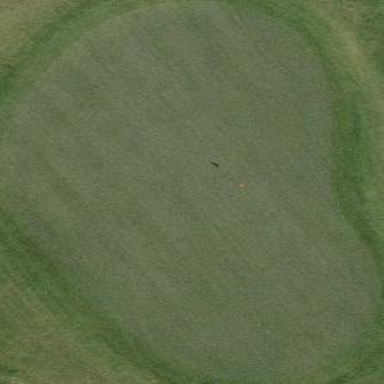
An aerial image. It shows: Green golf area with grass land use.